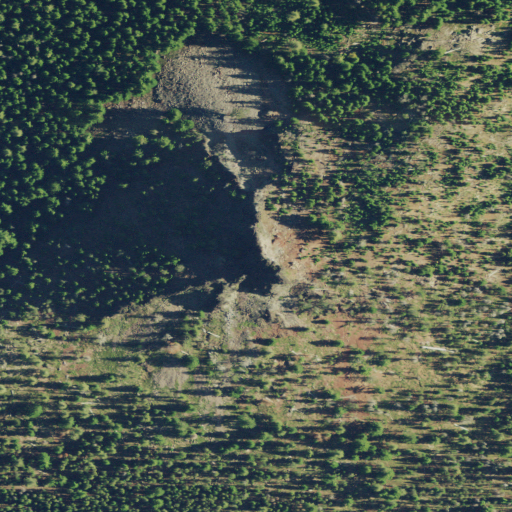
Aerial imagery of mountain in Oregon named Red Cone containing evergreen forest and shrub